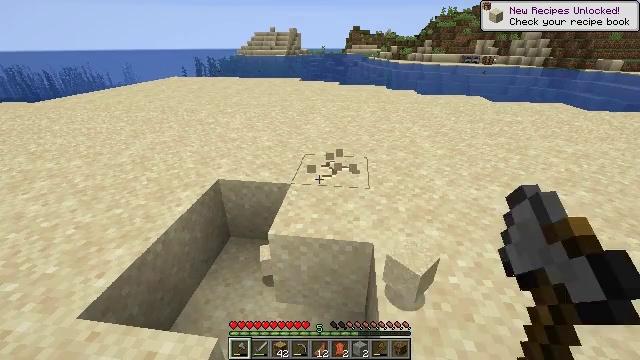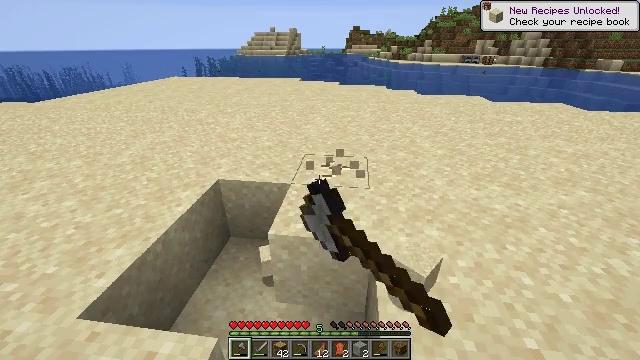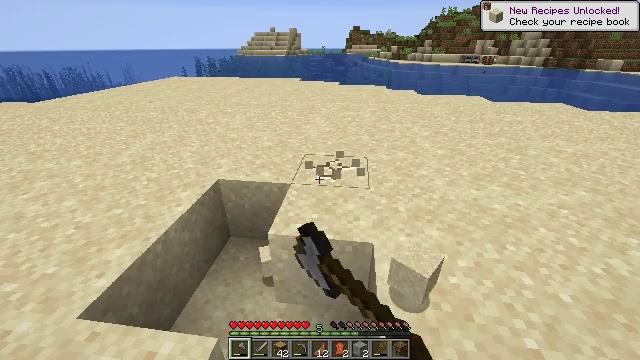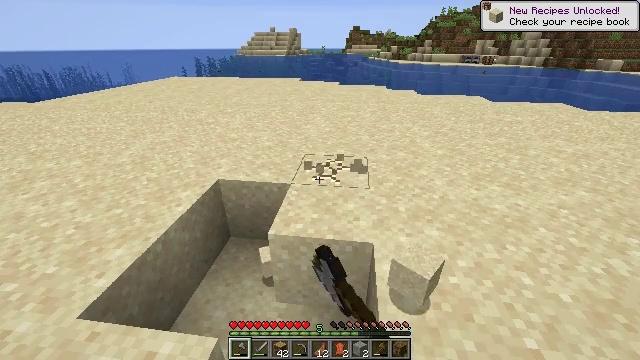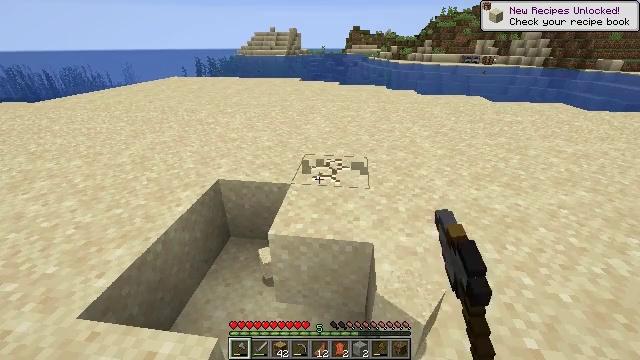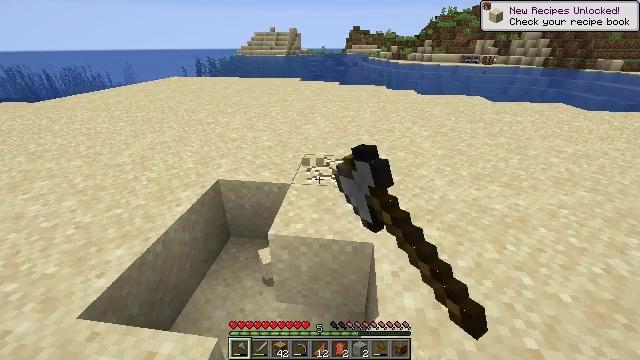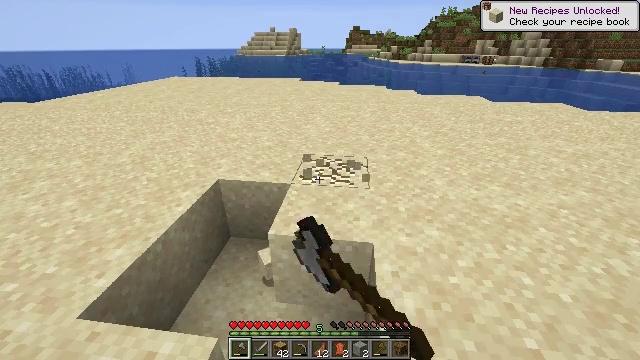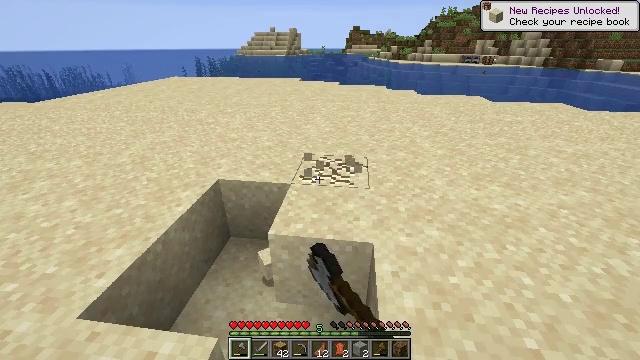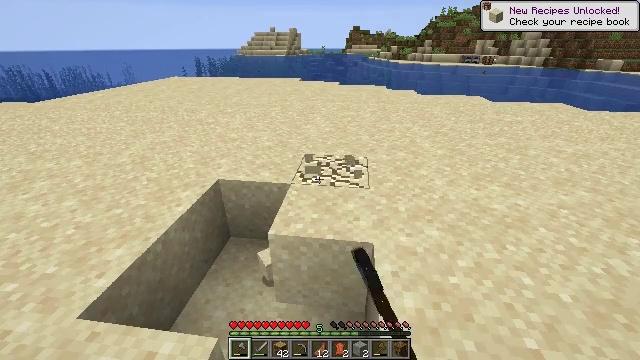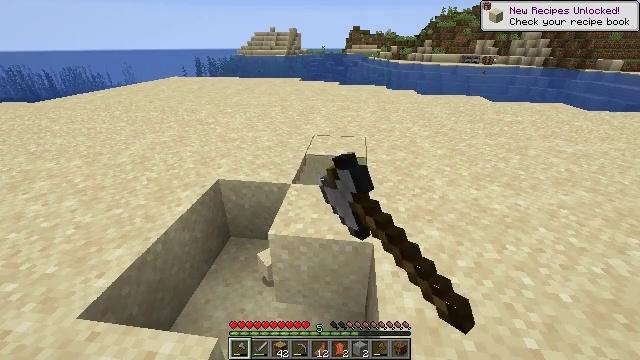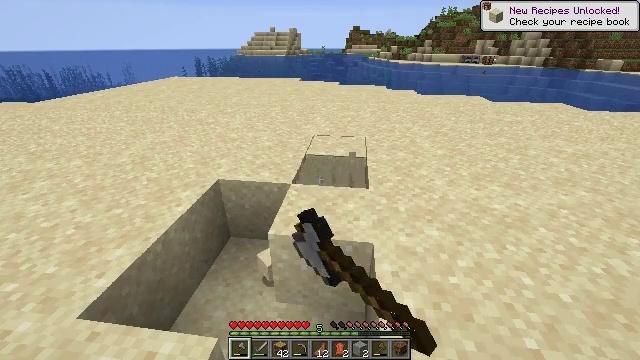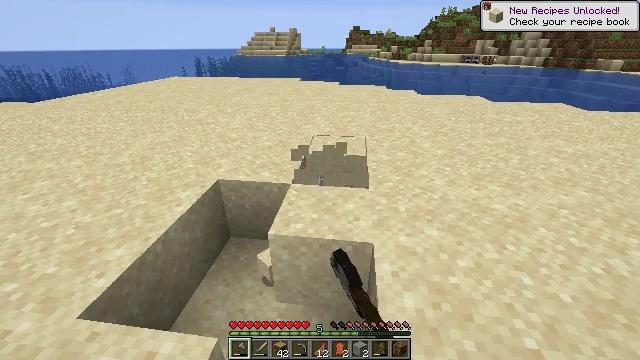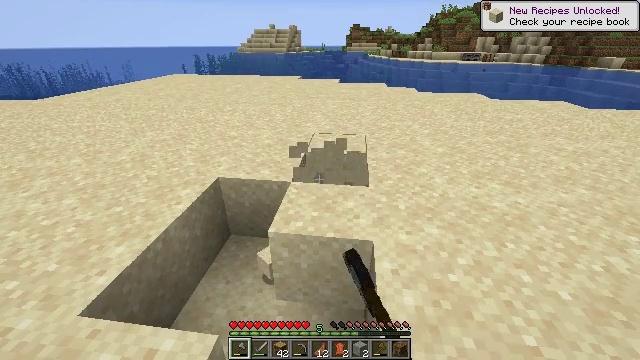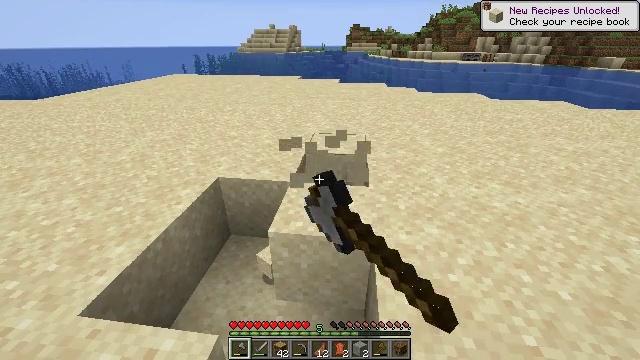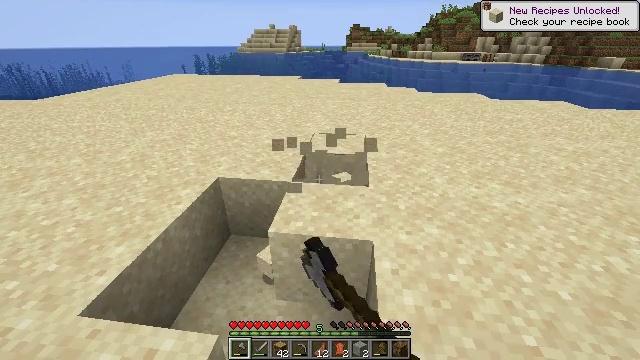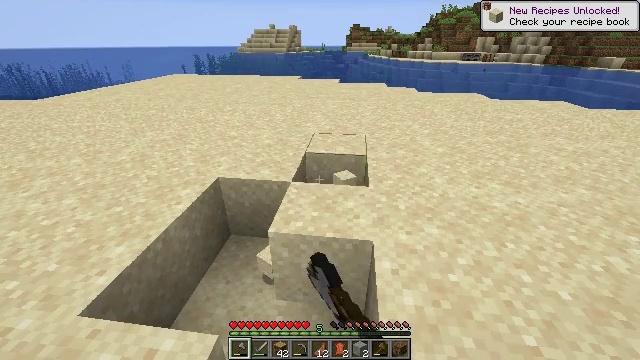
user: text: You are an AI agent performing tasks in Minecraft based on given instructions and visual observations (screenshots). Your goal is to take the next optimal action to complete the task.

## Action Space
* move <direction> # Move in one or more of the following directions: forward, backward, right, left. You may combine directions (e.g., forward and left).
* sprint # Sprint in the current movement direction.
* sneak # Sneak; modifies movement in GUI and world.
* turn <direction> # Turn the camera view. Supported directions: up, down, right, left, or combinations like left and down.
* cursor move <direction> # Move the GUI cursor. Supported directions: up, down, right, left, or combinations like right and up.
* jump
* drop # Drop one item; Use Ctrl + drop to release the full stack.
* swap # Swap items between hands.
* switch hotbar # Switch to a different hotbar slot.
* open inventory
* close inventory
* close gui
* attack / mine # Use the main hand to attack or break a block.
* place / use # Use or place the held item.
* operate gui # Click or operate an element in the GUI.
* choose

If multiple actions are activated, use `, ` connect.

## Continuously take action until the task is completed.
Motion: motion action
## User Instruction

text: Mine sand by the water.
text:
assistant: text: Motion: attack / mine
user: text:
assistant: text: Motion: attack / mine
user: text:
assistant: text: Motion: attack / mine
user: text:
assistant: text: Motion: attack / mine
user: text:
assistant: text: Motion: attack / mine
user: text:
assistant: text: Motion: attack / mine
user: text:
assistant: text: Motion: attack / mine
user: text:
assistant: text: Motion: attack / mine
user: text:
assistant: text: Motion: attack / mine
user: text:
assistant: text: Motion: attack / mine
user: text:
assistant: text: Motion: attack / mine
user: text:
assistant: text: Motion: attack / mine
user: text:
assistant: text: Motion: attack / mine
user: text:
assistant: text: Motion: attack / mine
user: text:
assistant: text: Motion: attack / mine
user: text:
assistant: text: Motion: turn right and down, attack / mine
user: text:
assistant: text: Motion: turn down, attack / mine
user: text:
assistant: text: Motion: attack / mine
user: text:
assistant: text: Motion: attack / mine
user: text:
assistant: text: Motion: attack / mine
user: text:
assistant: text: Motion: attack / mine
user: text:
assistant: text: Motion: attack / mine
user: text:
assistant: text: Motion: attack / mine
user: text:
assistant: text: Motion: attack / mine
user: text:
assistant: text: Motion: attack / mine
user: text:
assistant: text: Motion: attack / mine
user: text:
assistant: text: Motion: attack / mine
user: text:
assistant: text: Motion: attack / mine
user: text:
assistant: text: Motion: attack / mine
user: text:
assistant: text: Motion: attack / mine